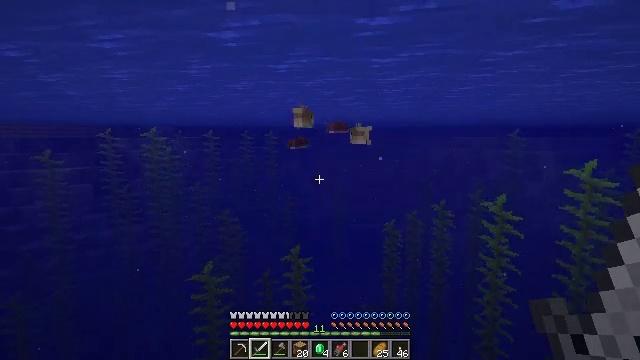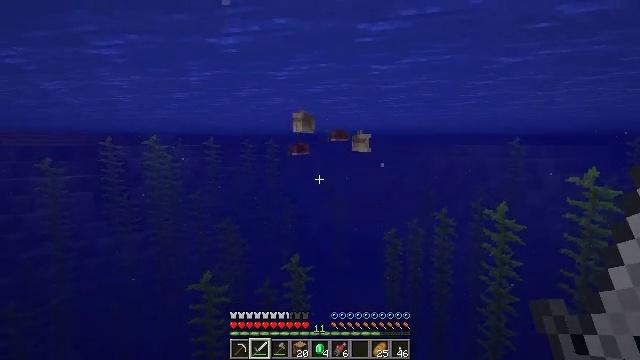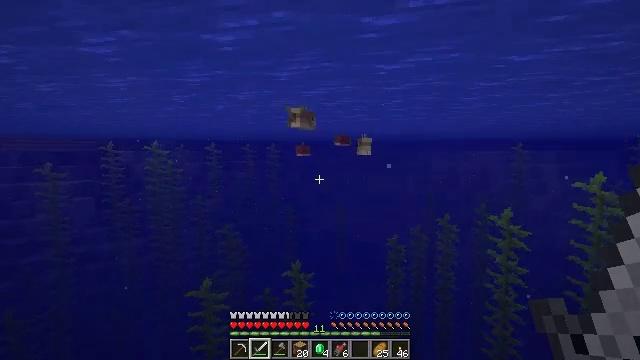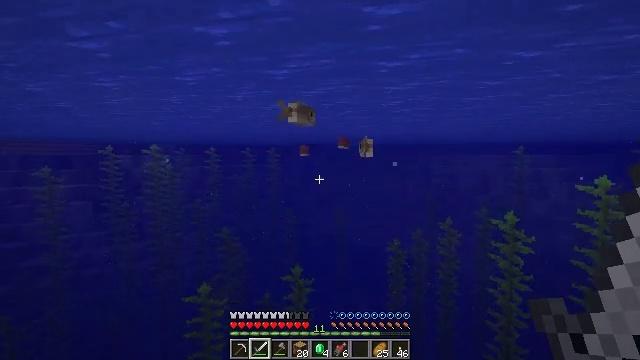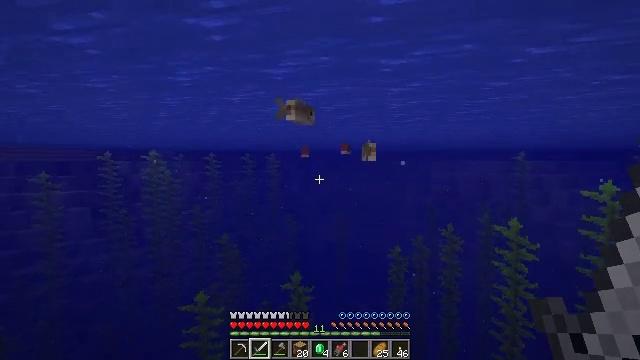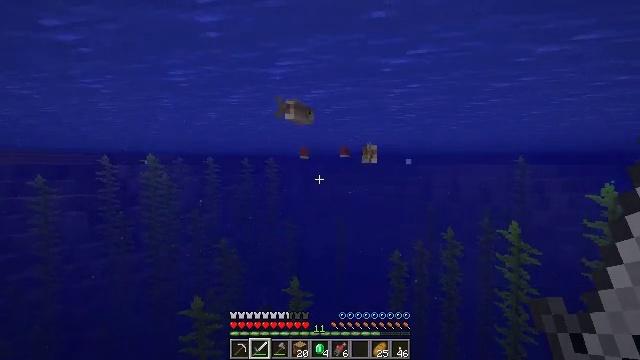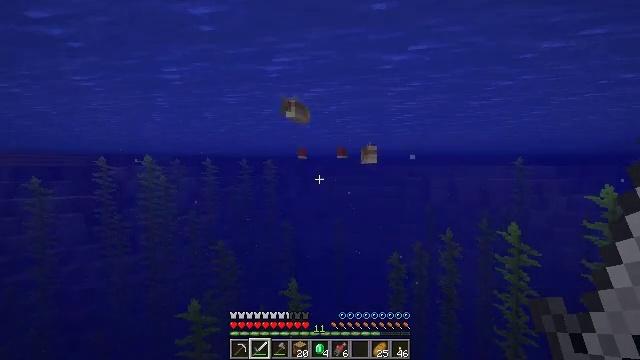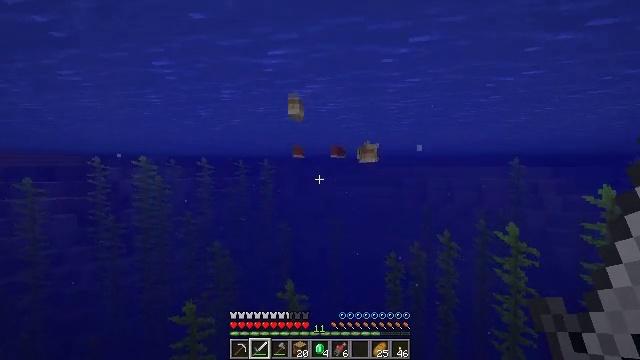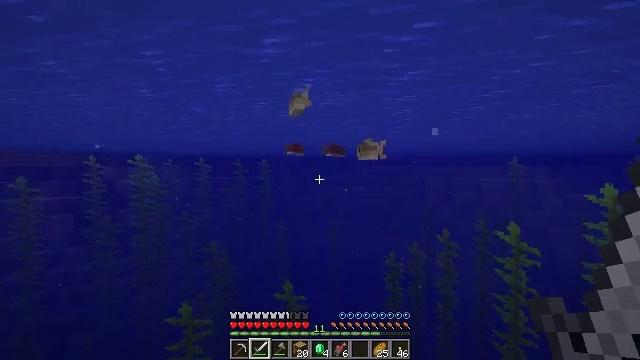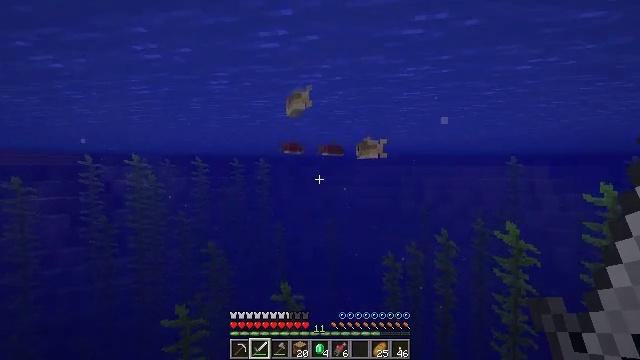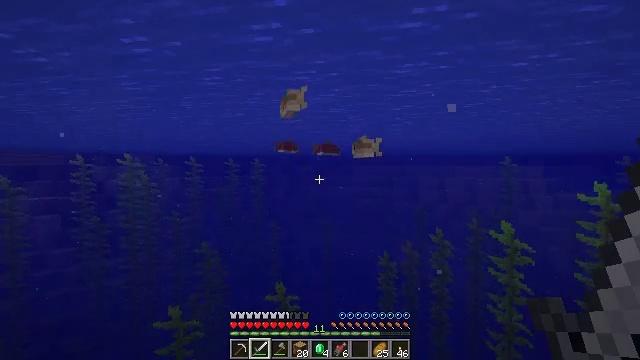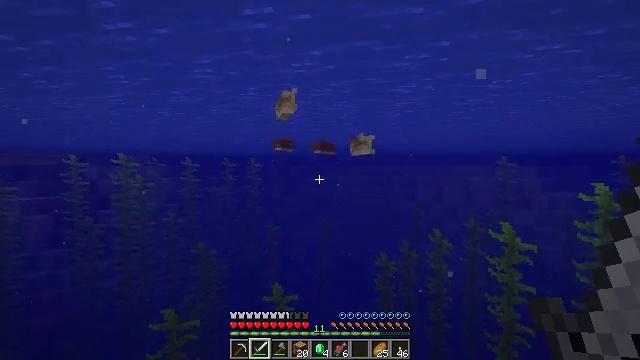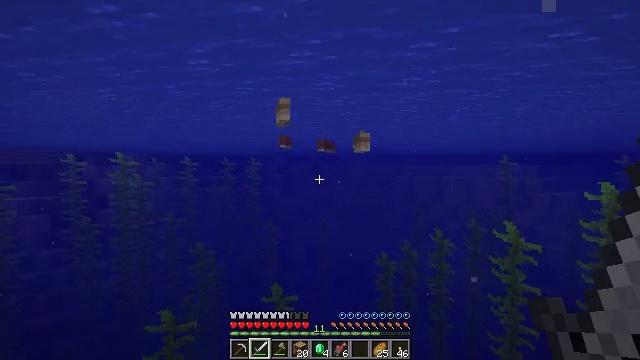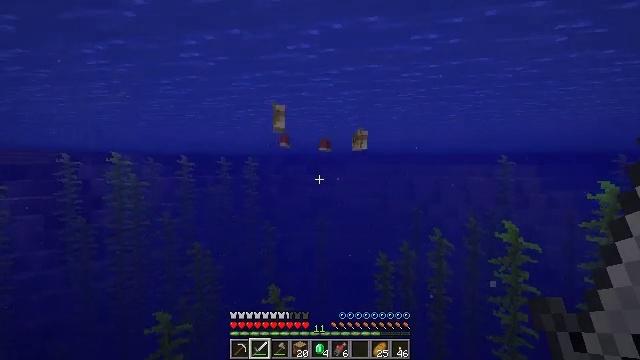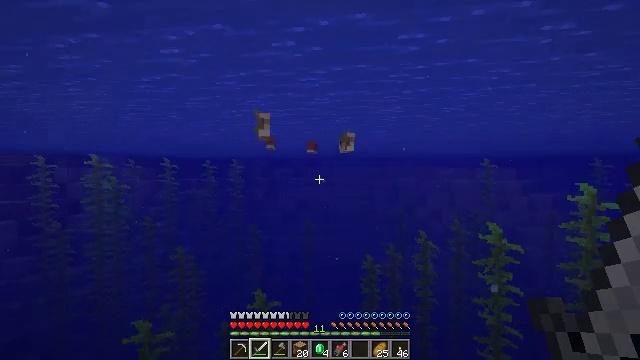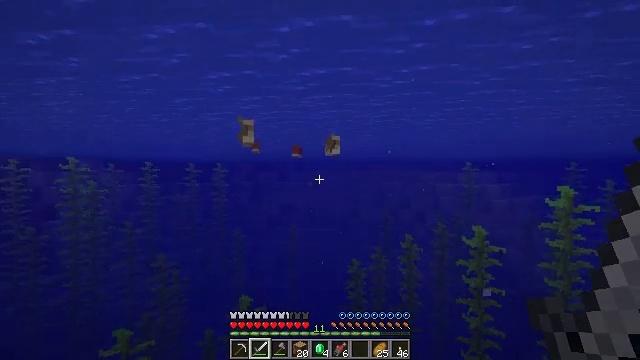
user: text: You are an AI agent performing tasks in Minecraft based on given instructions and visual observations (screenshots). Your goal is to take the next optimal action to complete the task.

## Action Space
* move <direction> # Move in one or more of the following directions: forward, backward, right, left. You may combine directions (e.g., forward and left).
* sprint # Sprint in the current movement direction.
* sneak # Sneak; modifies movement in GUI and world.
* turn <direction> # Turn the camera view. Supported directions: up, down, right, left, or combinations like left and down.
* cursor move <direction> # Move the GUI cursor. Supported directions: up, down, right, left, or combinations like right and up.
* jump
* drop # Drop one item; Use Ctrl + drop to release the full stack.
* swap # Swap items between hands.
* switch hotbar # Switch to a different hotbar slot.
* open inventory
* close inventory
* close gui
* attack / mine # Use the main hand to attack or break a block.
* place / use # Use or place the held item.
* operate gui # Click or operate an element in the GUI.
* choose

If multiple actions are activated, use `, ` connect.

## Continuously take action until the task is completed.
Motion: motion action
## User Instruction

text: Hunt fish.
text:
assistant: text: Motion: move forward, turn up
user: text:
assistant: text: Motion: move forward, turn up
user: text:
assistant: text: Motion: move forward
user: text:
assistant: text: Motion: move forward, turn up
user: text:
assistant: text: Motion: move forward
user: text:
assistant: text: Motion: move forward
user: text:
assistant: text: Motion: move forward
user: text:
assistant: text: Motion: move forward
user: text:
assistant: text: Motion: move forward
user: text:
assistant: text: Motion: move forward
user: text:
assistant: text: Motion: move forward
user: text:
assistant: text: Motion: move forward
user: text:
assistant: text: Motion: move forward
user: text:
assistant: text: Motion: move forward, turn right
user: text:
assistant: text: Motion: move forward, turn right
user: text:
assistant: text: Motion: move forward
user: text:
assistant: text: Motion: move forward
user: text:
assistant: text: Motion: move forward
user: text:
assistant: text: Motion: move forward, turn right
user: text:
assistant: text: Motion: move forward and move left, turn right
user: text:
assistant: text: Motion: move forward and move left, turn right
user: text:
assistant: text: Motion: move forward and move left, turn right
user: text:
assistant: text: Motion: move forward and move left, turn right
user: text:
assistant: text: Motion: move forward and move left, turn right
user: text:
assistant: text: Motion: move forward and move left, turn right and up
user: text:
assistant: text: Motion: move forward and move left
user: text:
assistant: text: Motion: move forward and move left
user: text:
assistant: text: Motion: move forward and move left
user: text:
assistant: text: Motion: move forward and move left
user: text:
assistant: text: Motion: move forward and move left